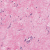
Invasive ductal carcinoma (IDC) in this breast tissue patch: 0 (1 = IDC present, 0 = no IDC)